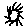
Label: sun